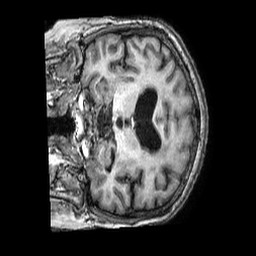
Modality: T1w
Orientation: coronal
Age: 77
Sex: female
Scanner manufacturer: philips
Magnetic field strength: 3 T
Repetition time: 0.006959 s
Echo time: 0.003148 s